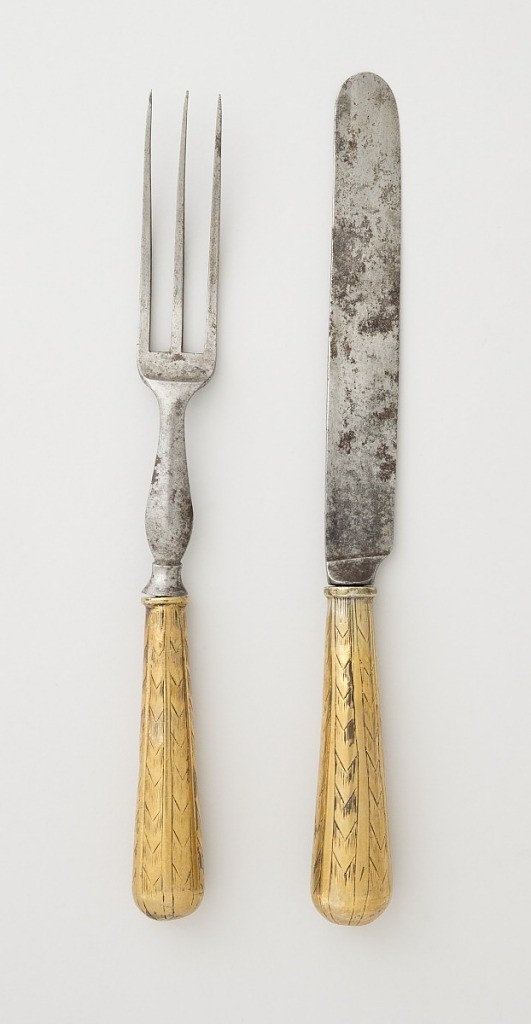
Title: Fork Tines with Threaded Screw End for Attaching Handle
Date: ca. 1700–1800
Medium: steel
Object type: fork tines
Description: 1985-103-261-a: Steel blade, parallel sides with rounded ends. Pla...;     1985-103-261-b: Tapering brass handle, round in section, engraved ...;     1985-103-263-a: Fork has three long curved tines, rounded shoulder...;     1985-103-263-b: Tapering brass handle, round in section, engraved ...